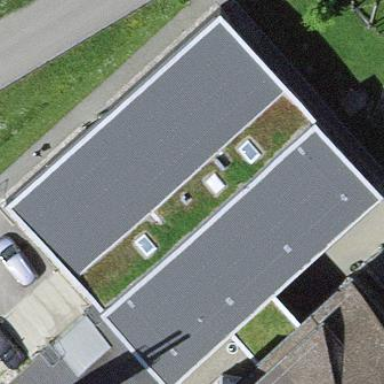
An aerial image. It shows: Kindergarten building.